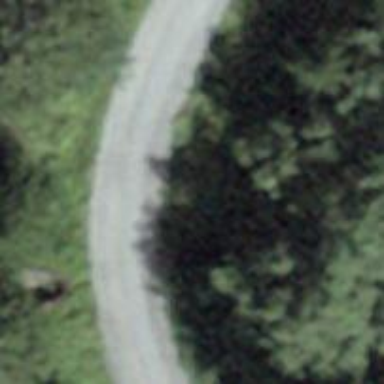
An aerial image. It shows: Culvert tunnel.